Aerial crown-view tile of a tropical tree (Barro Colorado Island, Panama), acquired 20250414:
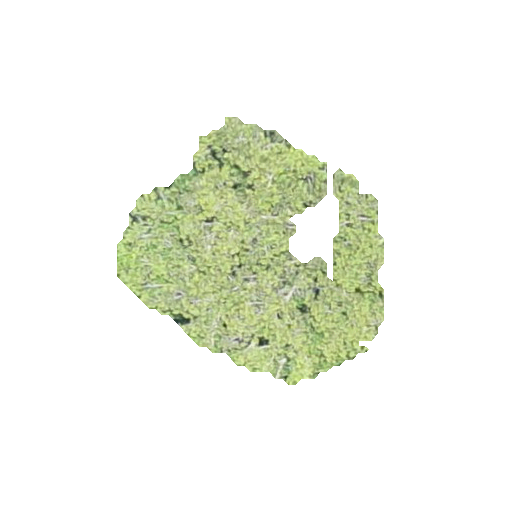
Species: Calophyllum longifolium
GBIF accepted scientific name: Calophyllum longifolium
Crown area: 67.007 m²